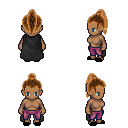
a pixel art fantasy rpg character, female body template, human, dark skin, black cape, magenta pants, brown long topknot hairstyle, black slippers, four views (front, back, left, right), 2x2 character sprite sheet, small pixel art, hard edges, no anti-aliasing